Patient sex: F
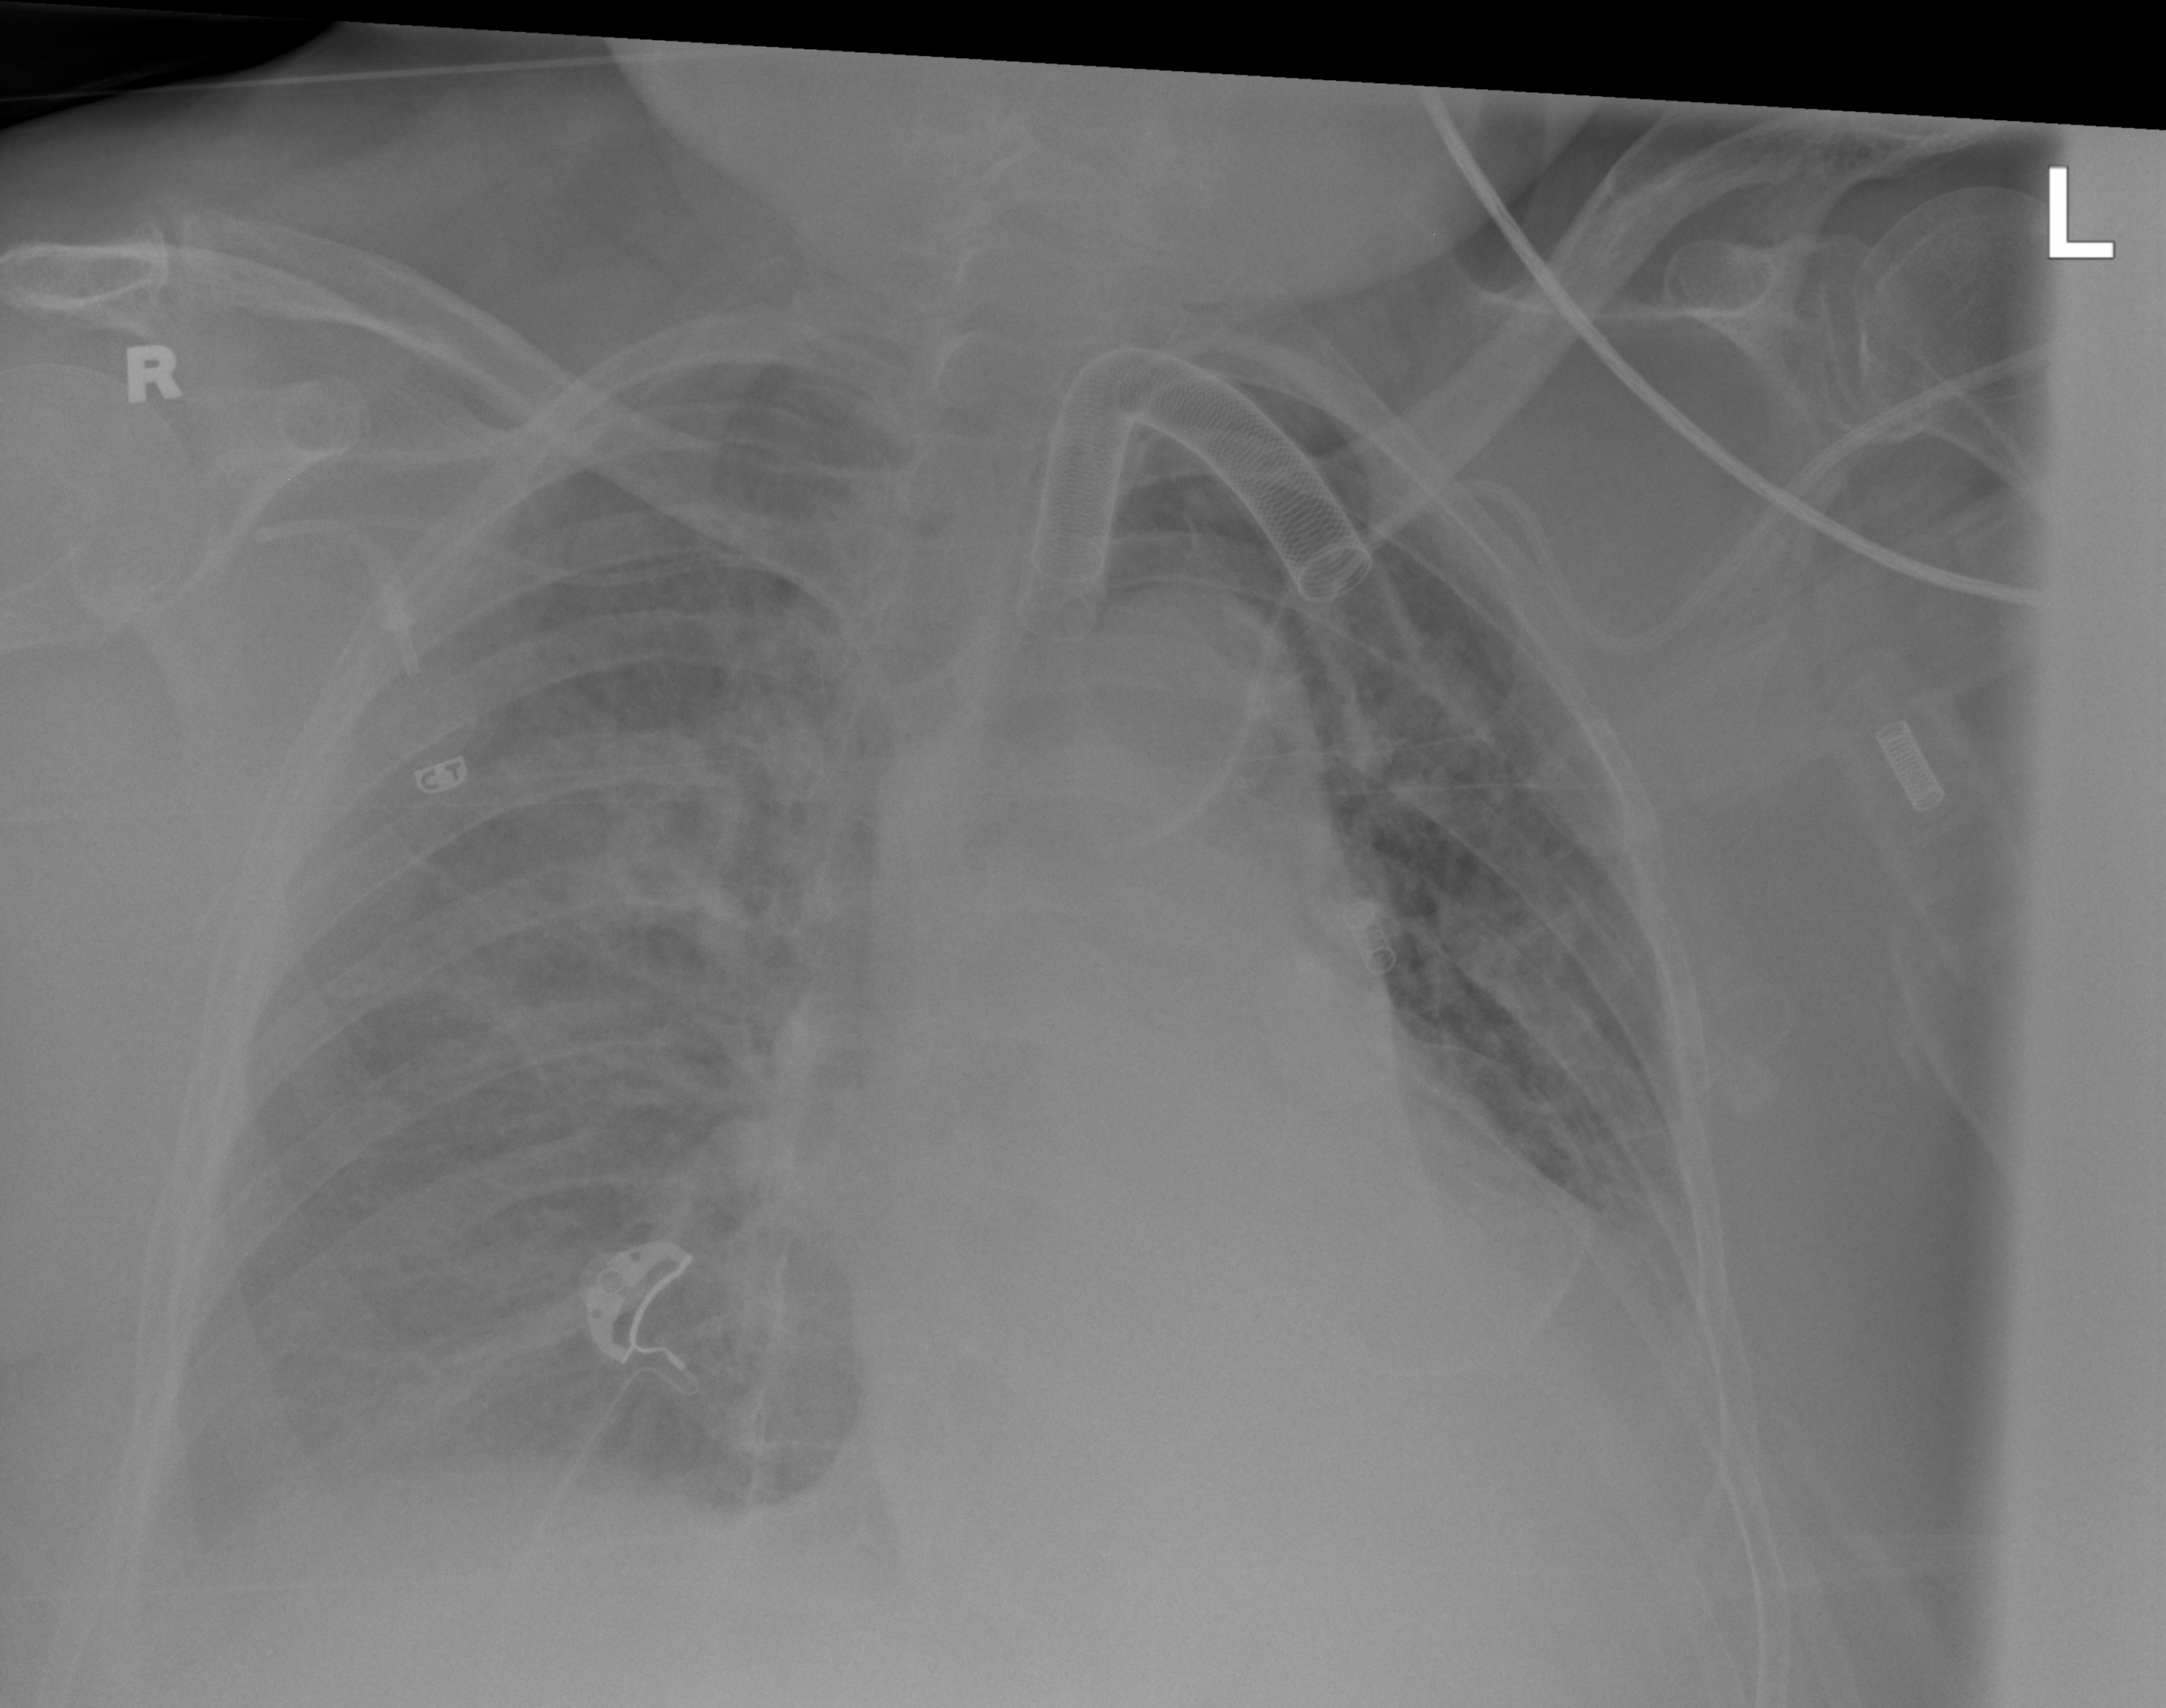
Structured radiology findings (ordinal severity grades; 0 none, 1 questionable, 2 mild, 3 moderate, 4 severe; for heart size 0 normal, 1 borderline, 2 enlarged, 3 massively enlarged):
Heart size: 2
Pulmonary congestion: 2
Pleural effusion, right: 2
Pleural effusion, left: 2
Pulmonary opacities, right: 1
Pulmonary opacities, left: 0
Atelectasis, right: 2
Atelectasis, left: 2